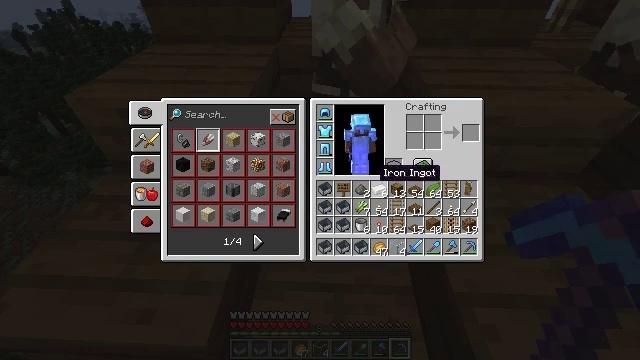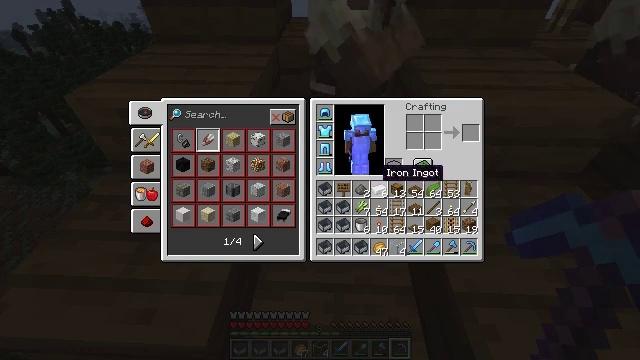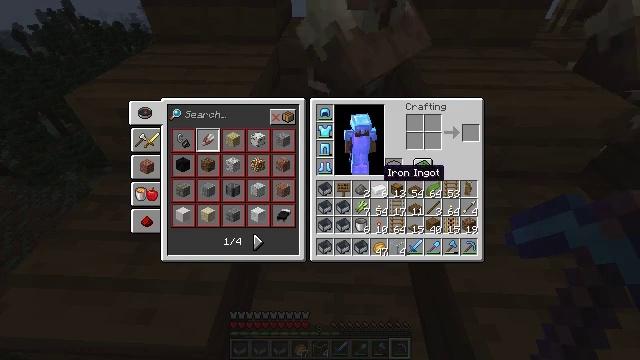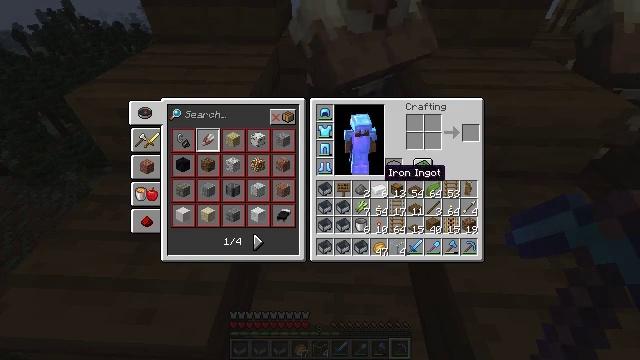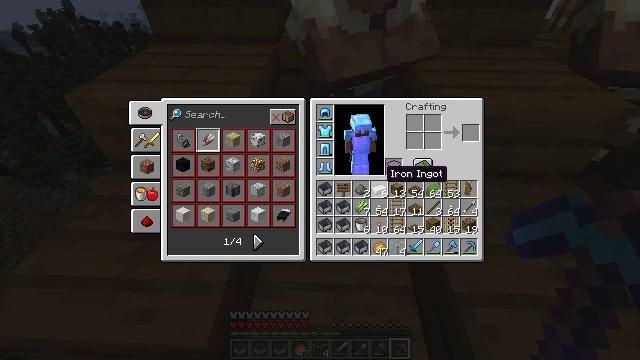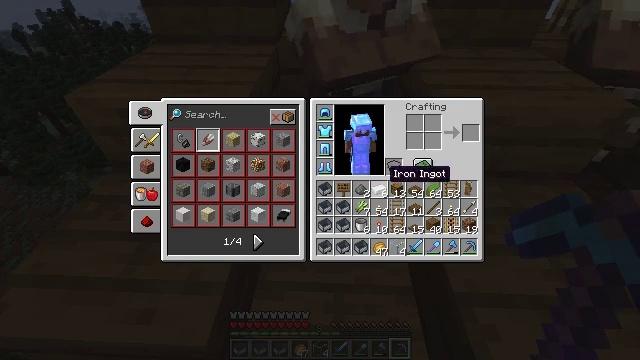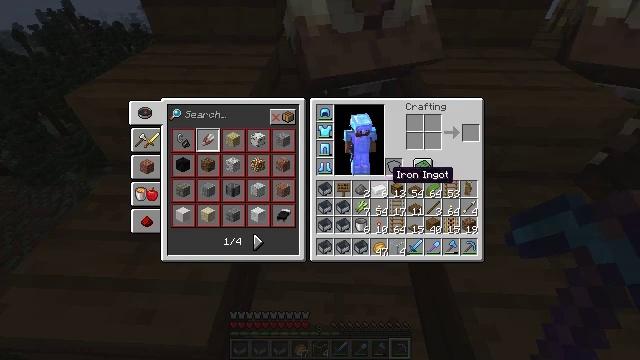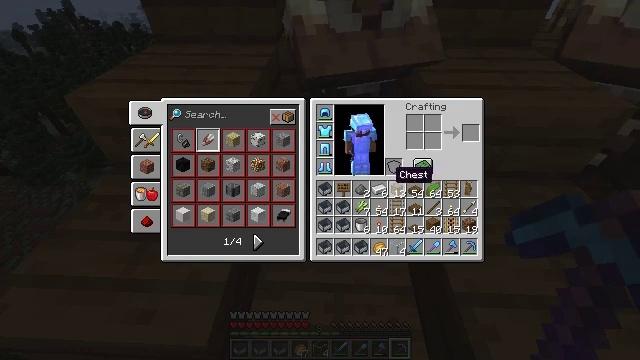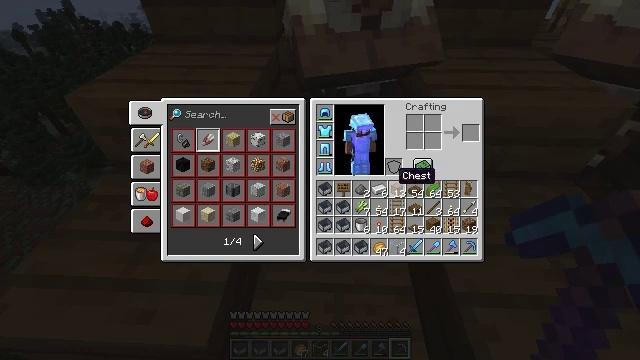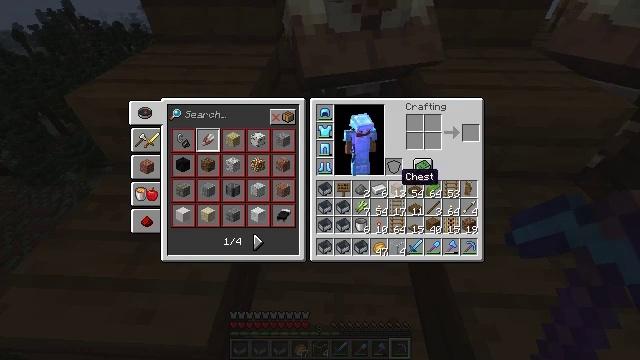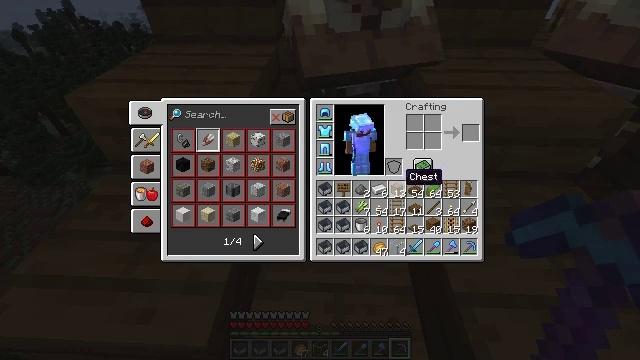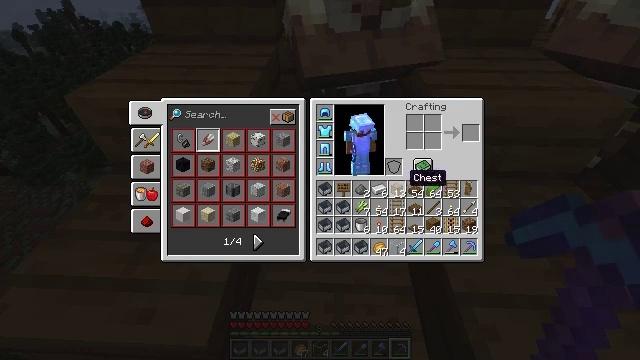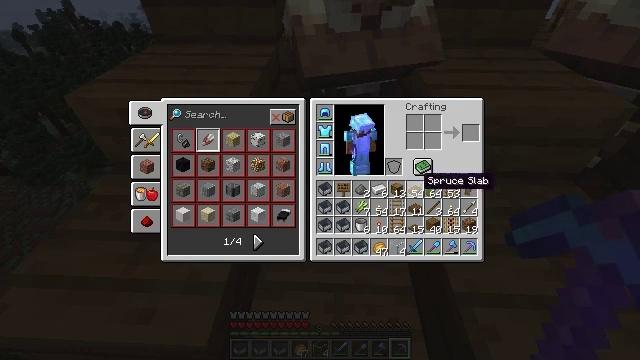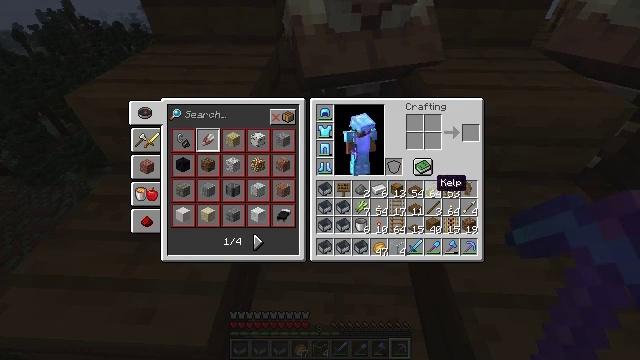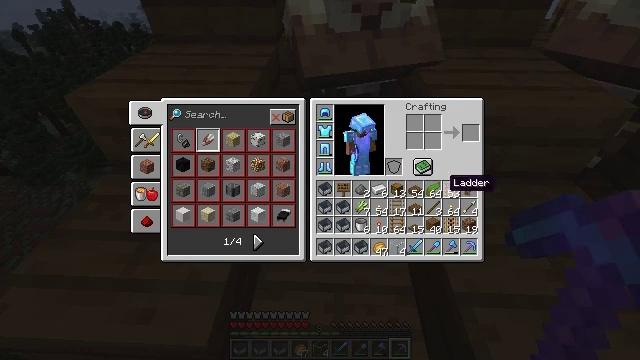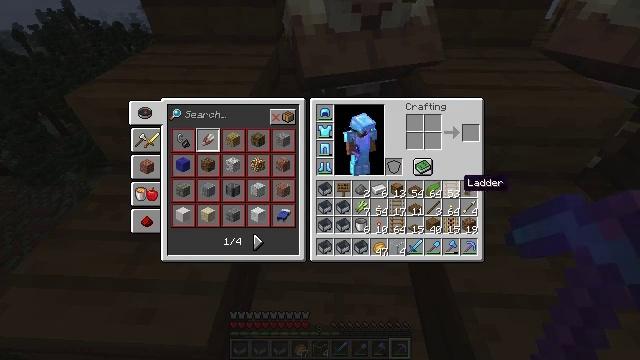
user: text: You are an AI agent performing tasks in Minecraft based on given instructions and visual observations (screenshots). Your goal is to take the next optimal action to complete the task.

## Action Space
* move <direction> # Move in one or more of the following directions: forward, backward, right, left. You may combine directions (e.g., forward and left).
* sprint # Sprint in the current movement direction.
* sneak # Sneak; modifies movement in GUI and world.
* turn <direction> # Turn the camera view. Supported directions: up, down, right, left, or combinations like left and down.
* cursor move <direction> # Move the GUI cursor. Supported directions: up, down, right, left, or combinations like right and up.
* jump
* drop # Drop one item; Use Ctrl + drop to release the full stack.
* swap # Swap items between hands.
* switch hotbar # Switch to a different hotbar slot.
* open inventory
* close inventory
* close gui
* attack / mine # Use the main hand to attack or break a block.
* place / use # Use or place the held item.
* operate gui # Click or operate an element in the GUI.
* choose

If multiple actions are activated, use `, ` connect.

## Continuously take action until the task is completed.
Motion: motion action
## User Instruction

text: Remove a spruce sign from the inventory.
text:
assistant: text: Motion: no_op
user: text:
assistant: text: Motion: no_op
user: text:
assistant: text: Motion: no_op
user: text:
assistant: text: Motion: no_op
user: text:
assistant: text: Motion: no_op
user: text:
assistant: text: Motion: no_op
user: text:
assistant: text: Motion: no_op
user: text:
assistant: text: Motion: no_op
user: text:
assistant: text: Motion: no_op
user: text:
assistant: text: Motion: no_op
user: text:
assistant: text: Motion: no_op
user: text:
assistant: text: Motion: cursor move right
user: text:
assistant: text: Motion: cursor move right
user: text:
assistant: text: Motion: cursor move right
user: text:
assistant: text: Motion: cursor move right
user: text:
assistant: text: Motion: cursor move right
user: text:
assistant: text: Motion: no_op
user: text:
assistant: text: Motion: no_op
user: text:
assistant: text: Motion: no_op
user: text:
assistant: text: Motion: no_op
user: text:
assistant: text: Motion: no_op
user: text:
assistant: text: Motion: no_op
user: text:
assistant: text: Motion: no_op
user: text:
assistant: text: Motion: no_op
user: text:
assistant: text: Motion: no_op
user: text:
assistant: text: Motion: no_op
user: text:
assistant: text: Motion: no_op
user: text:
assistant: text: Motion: no_op
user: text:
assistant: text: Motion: no_op
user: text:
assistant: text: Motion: no_op